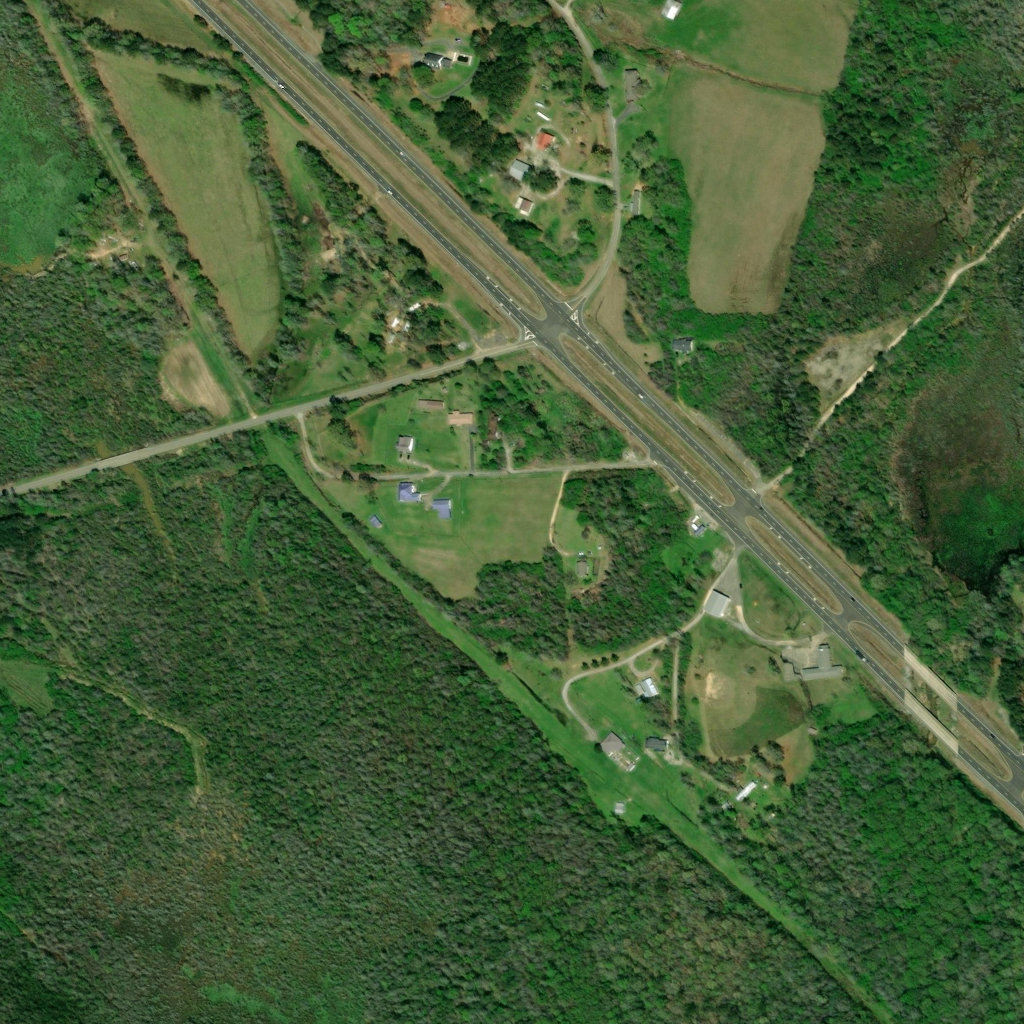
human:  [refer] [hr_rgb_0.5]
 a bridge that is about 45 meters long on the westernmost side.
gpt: <box>[[10, 43, 14, 45, 0]]</box>